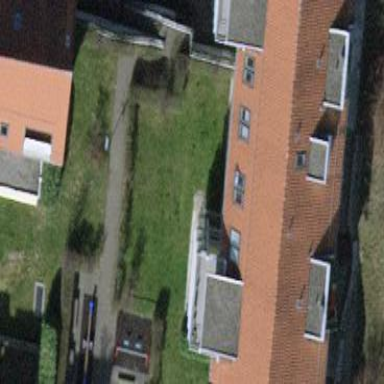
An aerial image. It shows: View of apartment building.